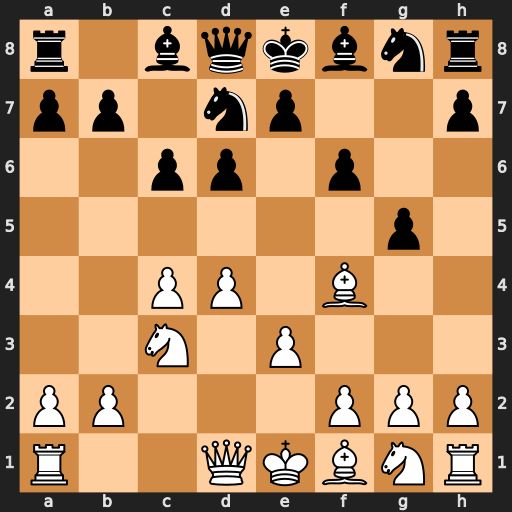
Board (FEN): r1bqkbnr/pp1np2p/2pp1p2/6p1/2PP1B2/2N1P3/PP3PPP/R2QKBNR
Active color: w
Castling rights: KQkq
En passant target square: -
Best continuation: Qh5#